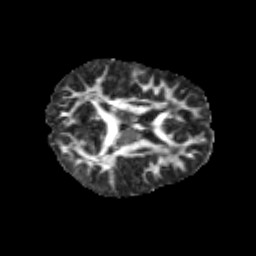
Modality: FA
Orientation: axial
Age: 11
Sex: male
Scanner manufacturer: siemens
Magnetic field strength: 3 T
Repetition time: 3.8 s
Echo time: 0.07 s